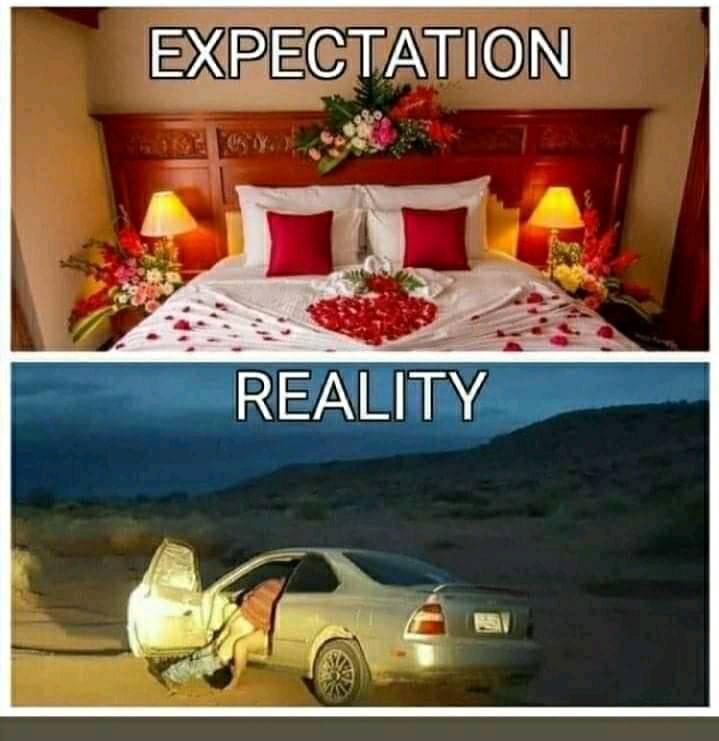
Caption: EXPECTATION     REALITY
Label: non-hate